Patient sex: M
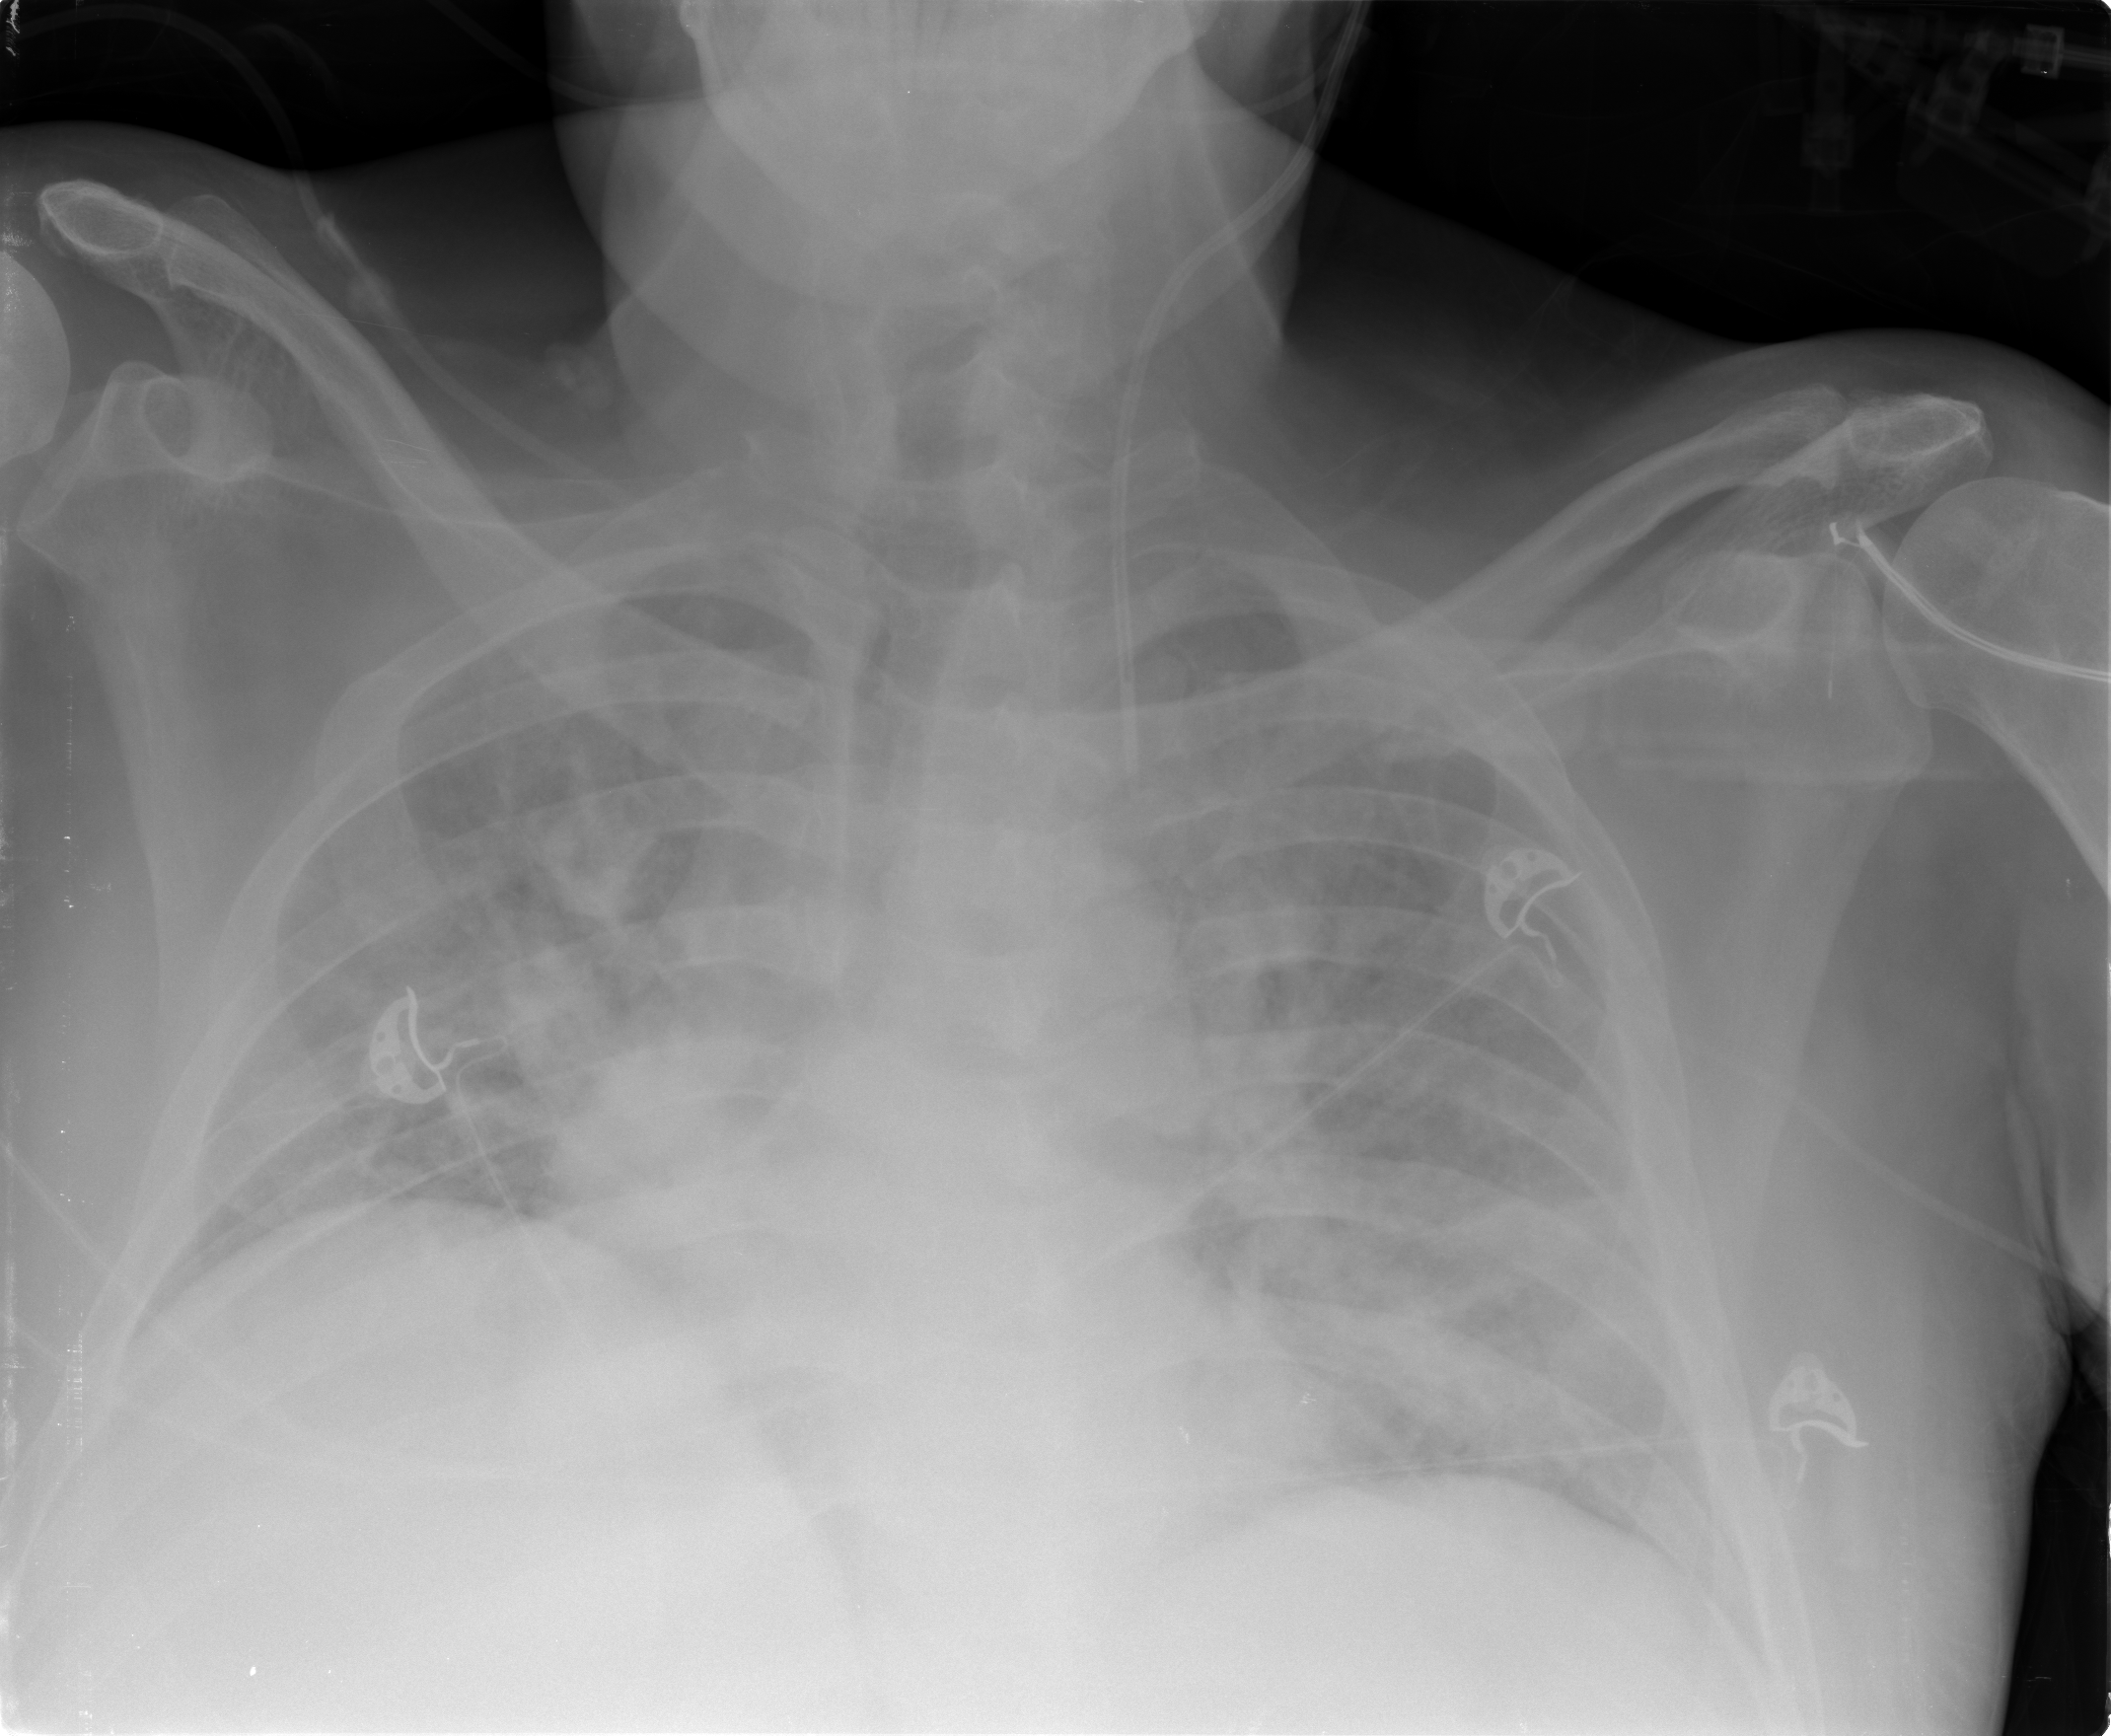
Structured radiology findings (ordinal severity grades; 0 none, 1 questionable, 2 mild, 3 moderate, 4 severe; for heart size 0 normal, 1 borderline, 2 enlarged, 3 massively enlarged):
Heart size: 0
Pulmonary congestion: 2
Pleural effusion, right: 0
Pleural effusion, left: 0
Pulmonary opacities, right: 3
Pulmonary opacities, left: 3
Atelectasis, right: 3
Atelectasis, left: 3